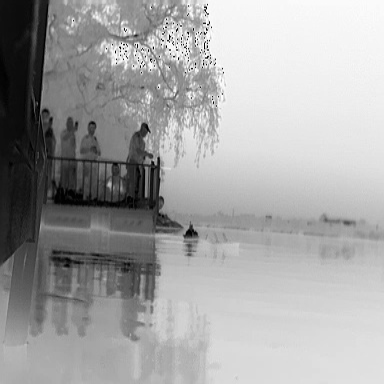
There is a canoe in the infrared image.